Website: walmart
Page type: cart
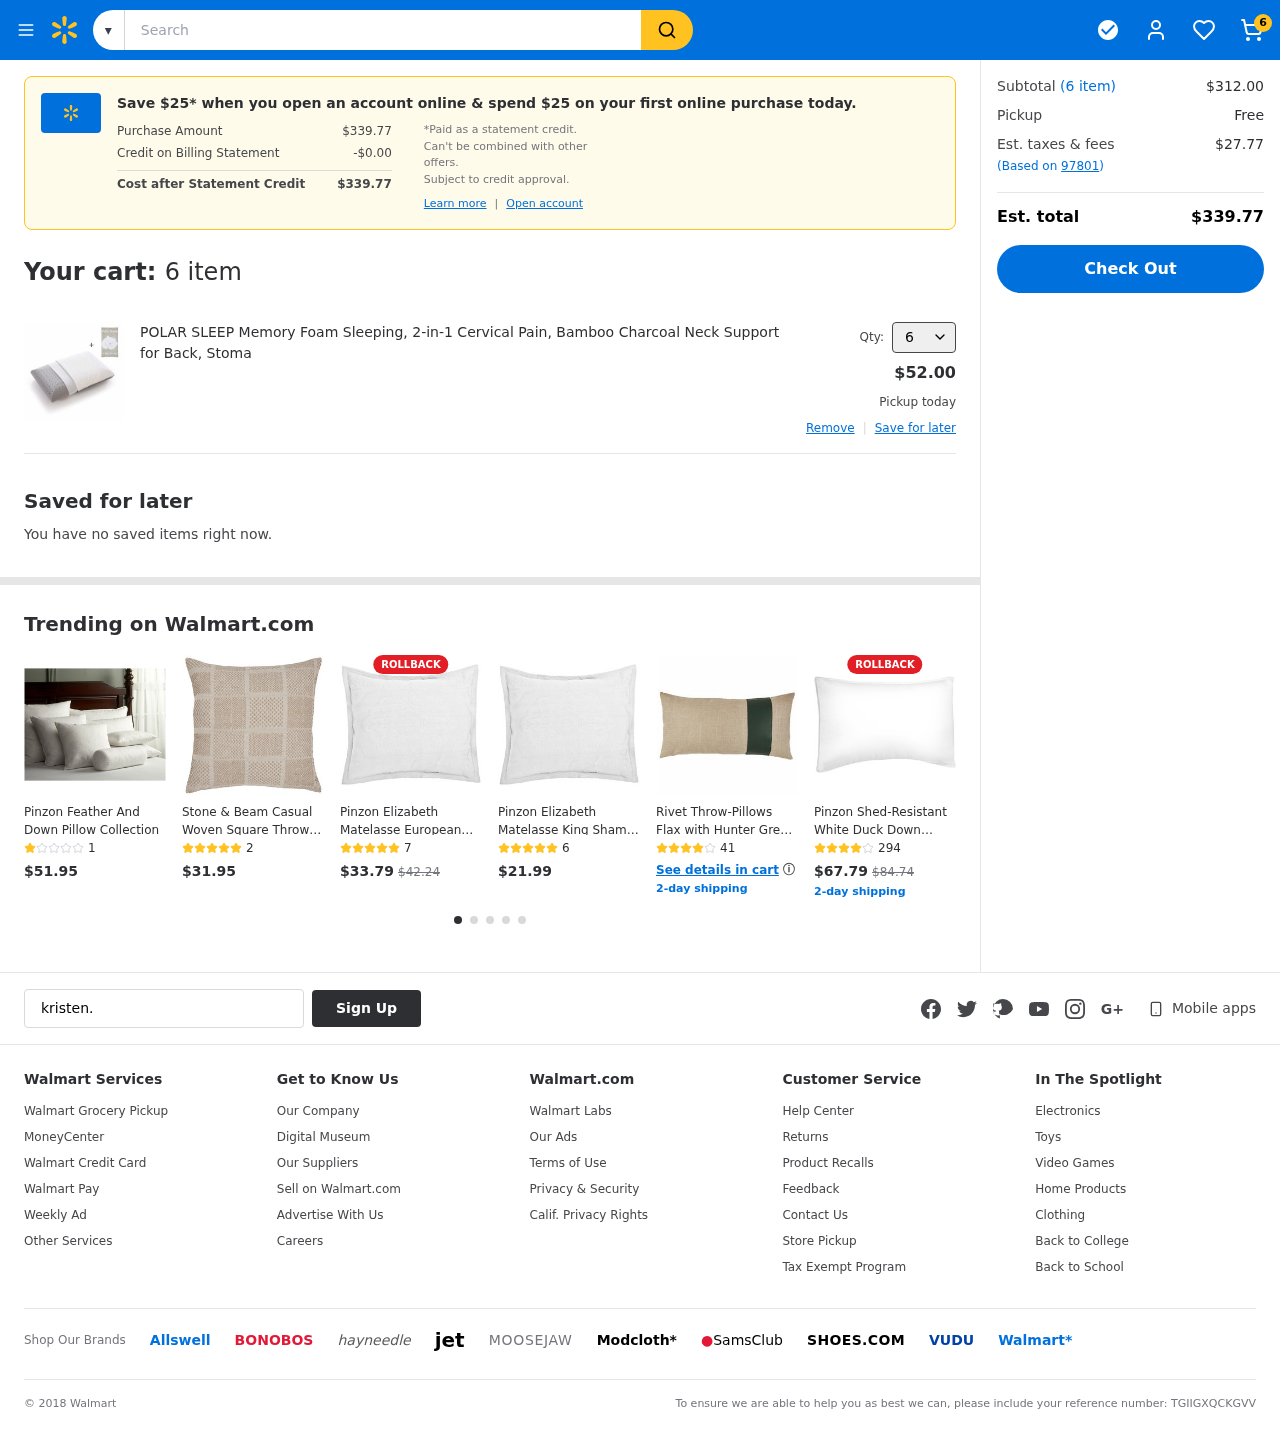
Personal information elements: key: PII_EMAIL
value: kristen.alexander@hotmail.com
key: PII_POSTCODE
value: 97801
Product elements: key: PRODUCT1_NAME
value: POLAR SLEEP Memory Foam Sleeping, 2-in-1 Cervical Pain, Bamboo Charcoal Neck Support for Back, Stoma
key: PRODUCT1_PRICE
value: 52
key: PRODUCT1_QUANTITY
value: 6
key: PRODUCT2_NAME
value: Pinzon Feather And Down Pillow Collection
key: PRODUCT2_NUM_RATINGS
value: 1
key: PRODUCT2_PRICE
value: $51.95
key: PRODUCT3_NAME
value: Stone & Beam Casual Woven Square Throw Pillow
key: PRODUCT3_NUM_RATINGS
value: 2
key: PRODUCT3_PRICE
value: $31.95
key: PRODUCT4_NAME
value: Pinzon Elizabeth Matelasse European Sham, White
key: PRODUCT4_NUM_RATINGS
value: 7
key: PRODUCT4_PRICE
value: $33.79
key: PRODUCT4_ORIGINAL_PRICE
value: $42.24
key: PRODUCT5_NAME
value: Pinzon Elizabeth Matelasse King Sham, White
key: PRODUCT5_NUM_RATINGS
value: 6
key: PRODUCT5_PRICE
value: $21.99
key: PRODUCT6_NAME
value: Rivet Throw-Pillows Flax with Hunter Green Linen Blend Pillow with Leather Stripe Accent Lumbar
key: PRODUCT6_NUM_RATINGS
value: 41
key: PRODUCT7_NAME
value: Pinzon Shed-Resistant White Duck Down Pillow
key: PRODUCT7_NUM_RATINGS
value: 294
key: PRODUCT7_PRICE
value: $67.79
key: PRODUCT7_ORIGINAL_PRICE
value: $84.74
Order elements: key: ORDER_NUM_ITEMS
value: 6
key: ORDER_TOTAL
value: $339.77
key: ORDER_NUM_ITEMS
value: (6 item)
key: ORDER_NUM_ITEMS
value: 6 item
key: ORDER_SUBTOTAL
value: $312.00
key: ORDER_TAX
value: $27.77
Search elements: key: HEADER_SEARCH
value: Search